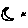
Label: moon